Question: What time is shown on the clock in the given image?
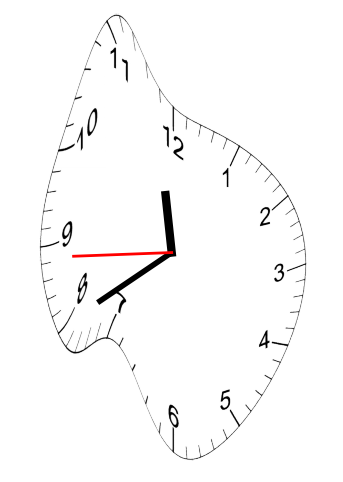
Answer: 11:39:44